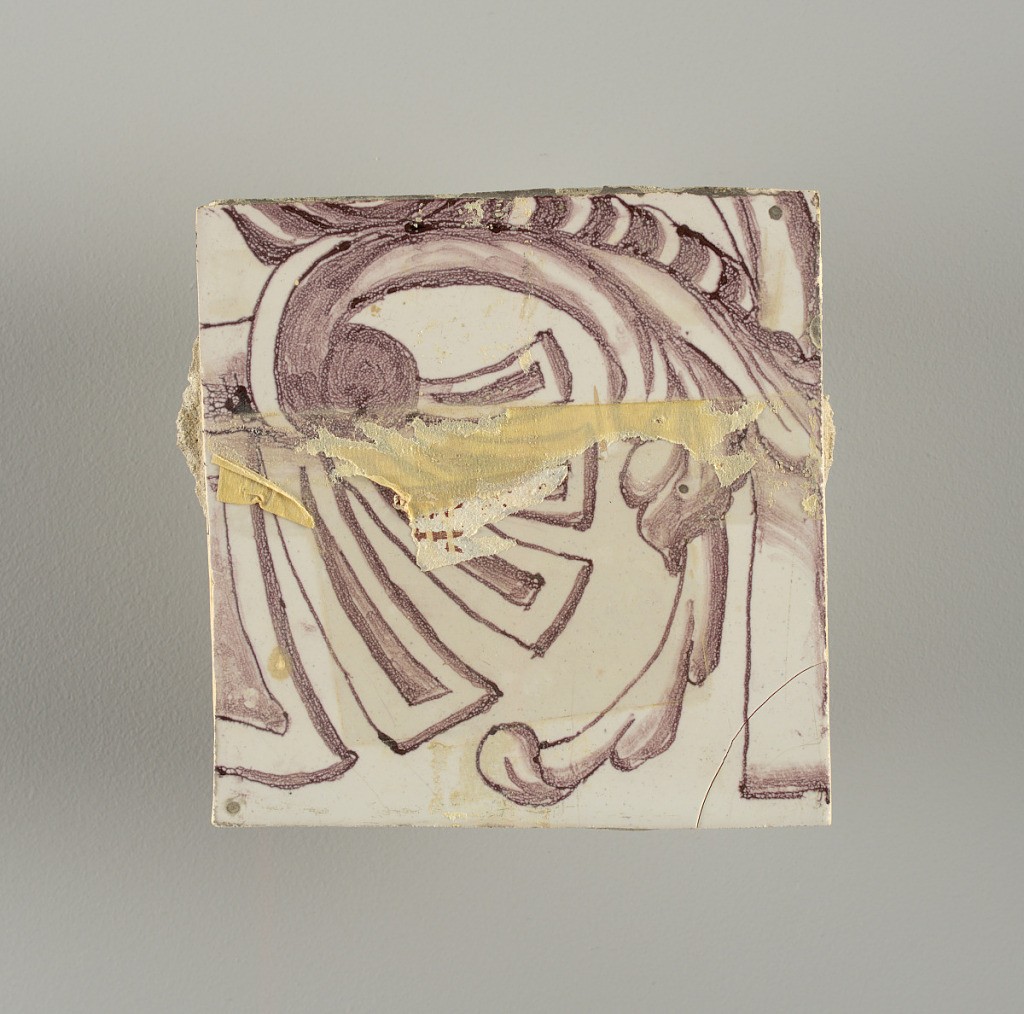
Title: Wall facing
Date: ca. 1725
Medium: Tin-glazed earthenware, underglaze
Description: Horizontal rectangle.  Thirty-seven tiles wide and twenty-one high with opening for door or window nineteen and one-half tiles high and twelve wide.  To left and right of opening, centered canopy above. Left, woman representing Hope, right, a sculputure urn.  Centered above opening, a mascaron.  Arabesque design of foliage.